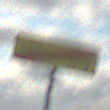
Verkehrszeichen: EndeDerUmleitungsankuendigung
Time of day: SunriseSunset
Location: Outdoor (RoadRail)
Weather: PartlyCloudy
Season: NotSpecified
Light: Natural